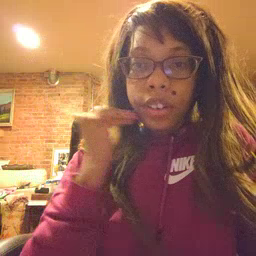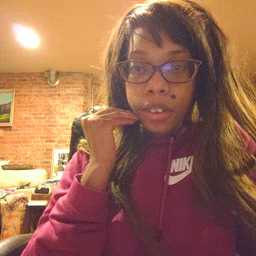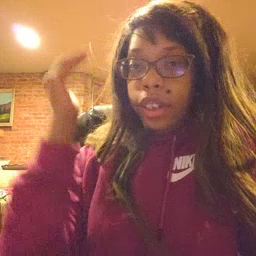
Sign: head